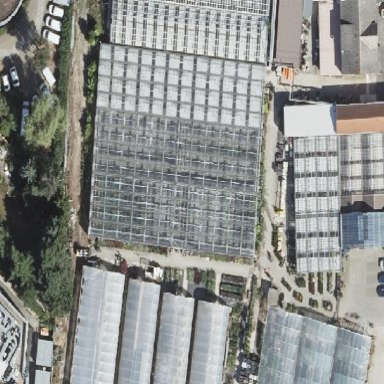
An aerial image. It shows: Greenhouse used for horticulture.